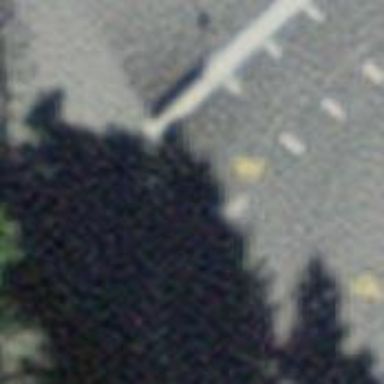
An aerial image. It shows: Bollard barrier.